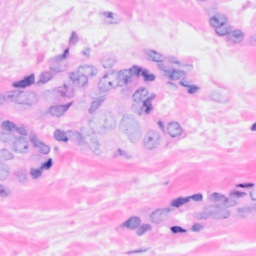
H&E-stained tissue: Breast